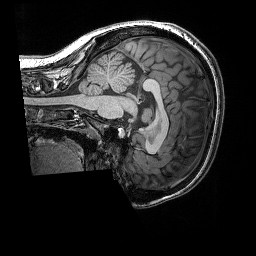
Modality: T1w
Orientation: sagittal
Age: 21
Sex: female
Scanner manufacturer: siemens
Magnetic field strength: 3 T
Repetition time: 2.25 s
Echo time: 0.00418 s